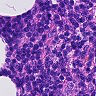
Metastatic tissue present: no